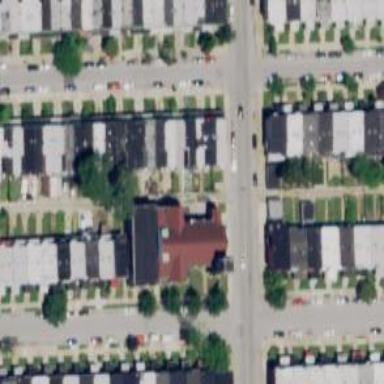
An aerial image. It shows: Alley classified as service road.